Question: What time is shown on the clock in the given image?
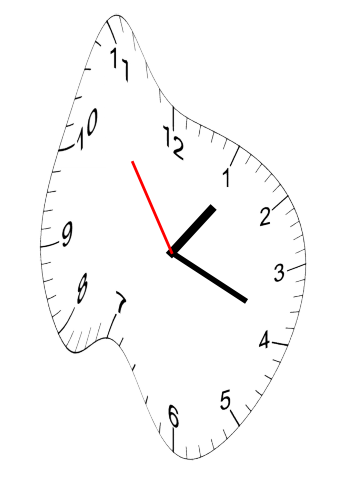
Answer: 01:18:54